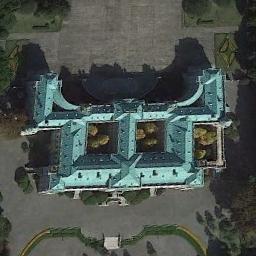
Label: palace